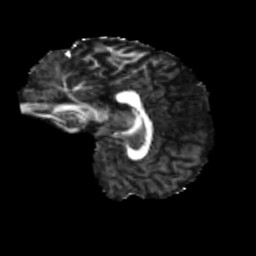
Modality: FA
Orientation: sagittal
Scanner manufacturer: siemens
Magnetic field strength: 3 T
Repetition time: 4 s
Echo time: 0.0594 s